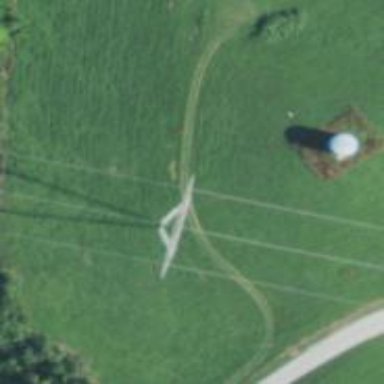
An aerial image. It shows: Lattice structure tower used for power transmission.